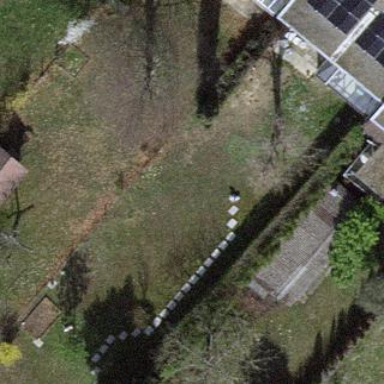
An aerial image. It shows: Garden enclosed by fence.